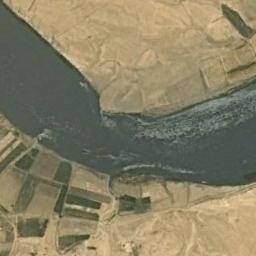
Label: river